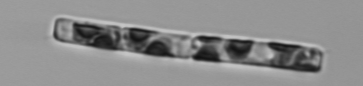
Label: Guinardia_delicatula